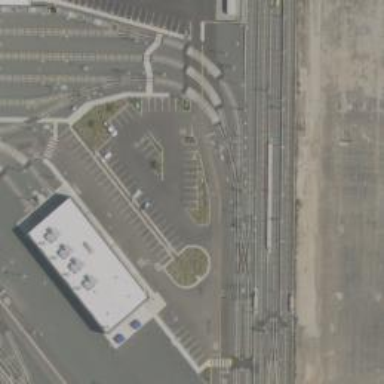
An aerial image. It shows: Light rail service yard with electrified contact lines.